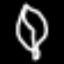
Label: leaf